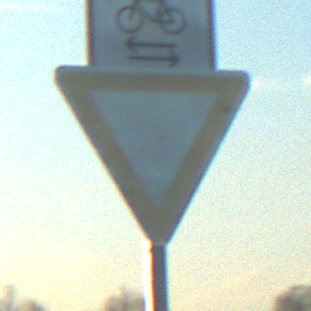
Verkehrszeichen: VorfahrtGewaehren
Zusatzzeichen oben: RichtungsangabeDurchPfeile9
Umgebung: Outdoor, RoadRail
Tageszeit: SunriseSunset
Wetter: PartlyCloudy
Licht: Natural
Jahreszeit: NotSpecified
Kontrast: HighContrast